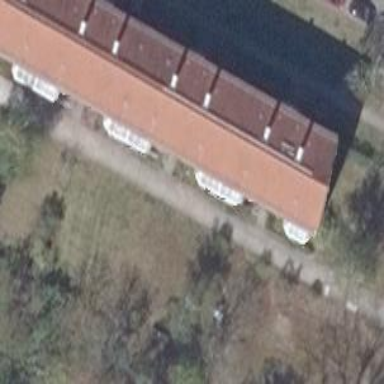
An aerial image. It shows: Gabled roof of red roof tiles covering apartment building.